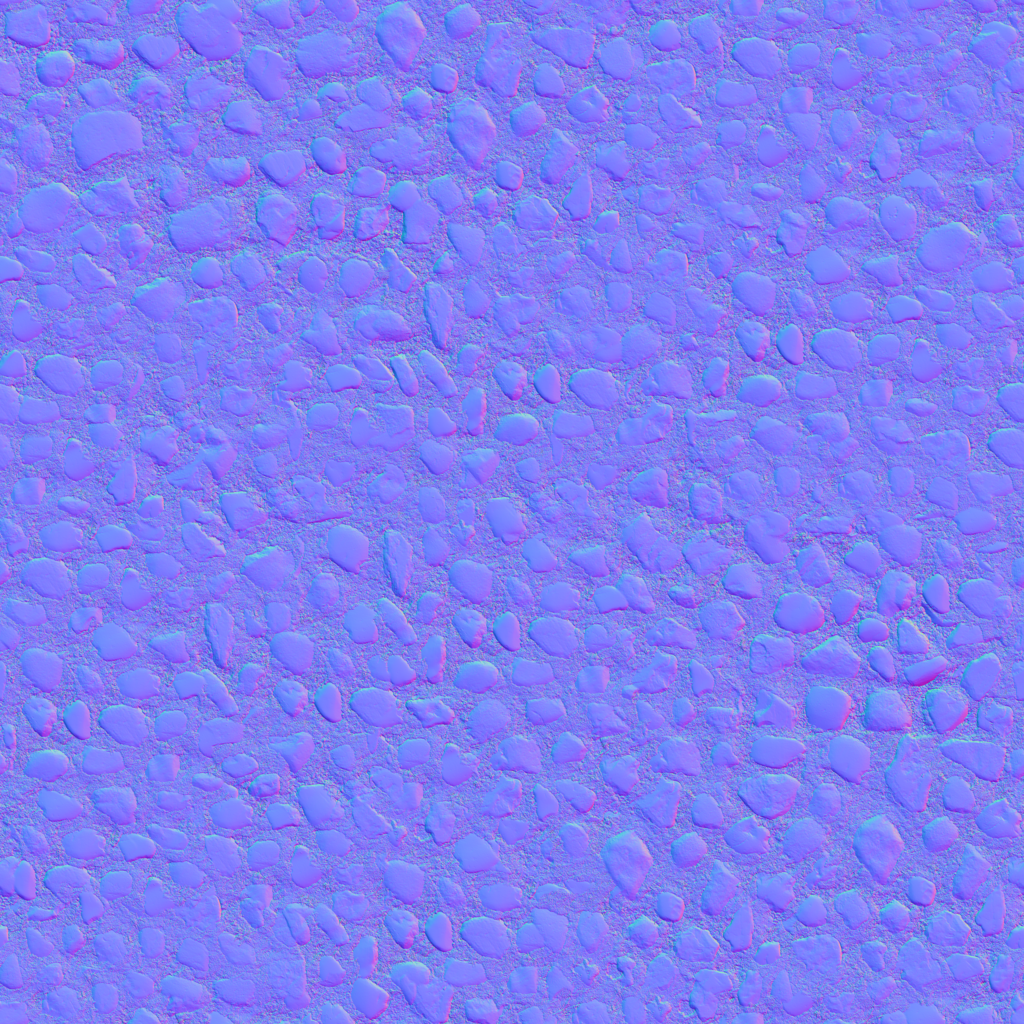
Texture map type: NormalGL